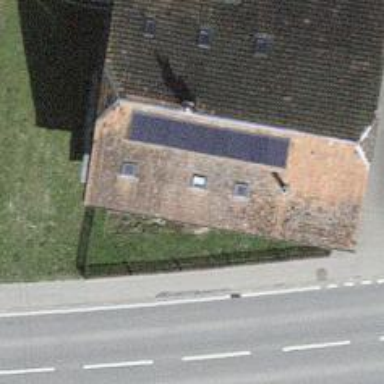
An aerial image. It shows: Solar power generator utilizing photovoltaic technology with solar photovoltaic panels.